Question: I am using an ajax get method to return some information from my database. The ajax method sends whichever category has been selected to a php script which fetches all the rows in my products table and adds these rows to a variable called $arr. $arr is a multidimensional array containing each item and the details of that item.
I am really struggling with trying to access this information once it is returned to the ajax success function. Here is my ajax function with the alerts I have tried to use to see the data contained in the 'data' object:
'''
$('.category').click(function() {
var category;
if ($(this).hasClass('Shirts')) {
category = 'shirts';
}
if ($(this).hasClass('Hats')) {
category = 'hats';
}
if ($(this).hasClass('Acc')) {
category = 'acc';
}
$.ajax({
type: 'GET',
url: 'galleryfetch.php',
data: { 'category' : category },
dataType: 'json',
success: function(data) {
// alert(data); Alerts '[object Object]'
// alert(data[0]); Alerts 'undefined'
// alert(data[0].ID); Console Error: Cannot read property 'ID' of undefined
// alert(data.array[0].ID); Console Error: Cannot read property 'ID' of undefined
}
});
});
'''
The function finds out which category has been clicked and then sends that to the galleryfetch.php script that grabs all the rows from the database with that category and returns them in JSON format as shown below:
'''
if ($_SERVER['REQUEST_METHOD'] == 'GET') {
$category = $_GET['category'];
$conn = mysqli_connect('localhost', 'root', 'Chan&', 'clothing');
$rows = mysqli_query($conn, "SELECT * FROM products WHERE category = '".$category."'");
while ($row = mysqli_fetch_array($rows)) {
$arr[] = $row;
}
echo json_encode(array('data' => $arr));
}
'''
If I use Firebug to debug the code I can see that the right data is definitely contained in the 'data' object:

How can I access this data?
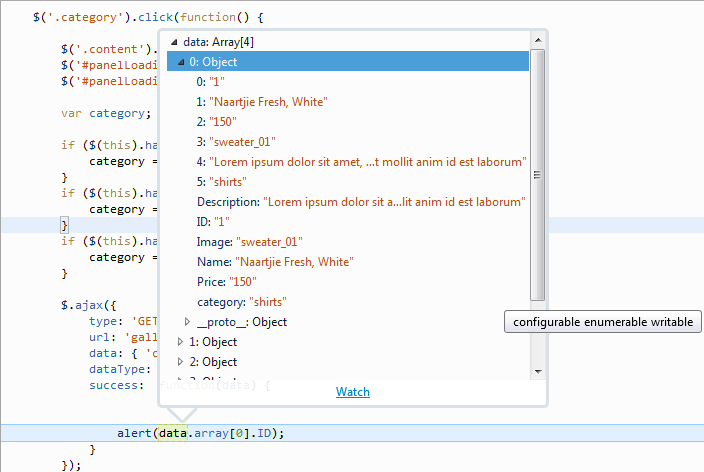
Answer: Based on the image posted, you're receiving an array called 'data', that consists of 4 objects. The problem is that inside of each of these objects you're messing numeric indices and assoc indices. I would try this:
'''
success: function(data) {
// accessing all the properties
for(var x in data["data"]) {
for(var y in data["data"][x]) {
if (y=="ID") {
alert( "ID of "+x+" is: "+data["data"][x][y] );
}
}
}
// or simply
alert( data["data"][0]["ID"] );
}
'''